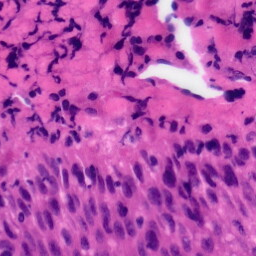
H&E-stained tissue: Tonsil